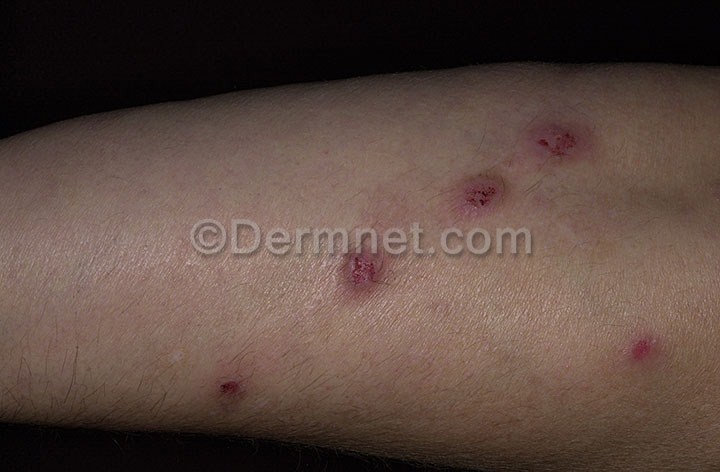
Disease: Eczema Photos